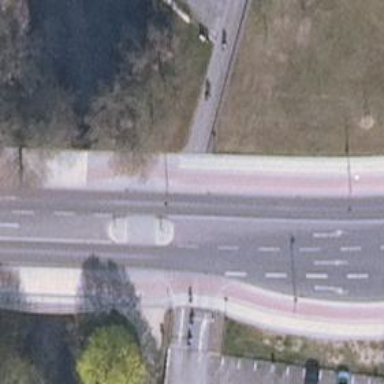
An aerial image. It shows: Primary highway with asphalt surface. There are sidewalks on both sides and separate cycle track.